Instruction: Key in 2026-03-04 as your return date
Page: home
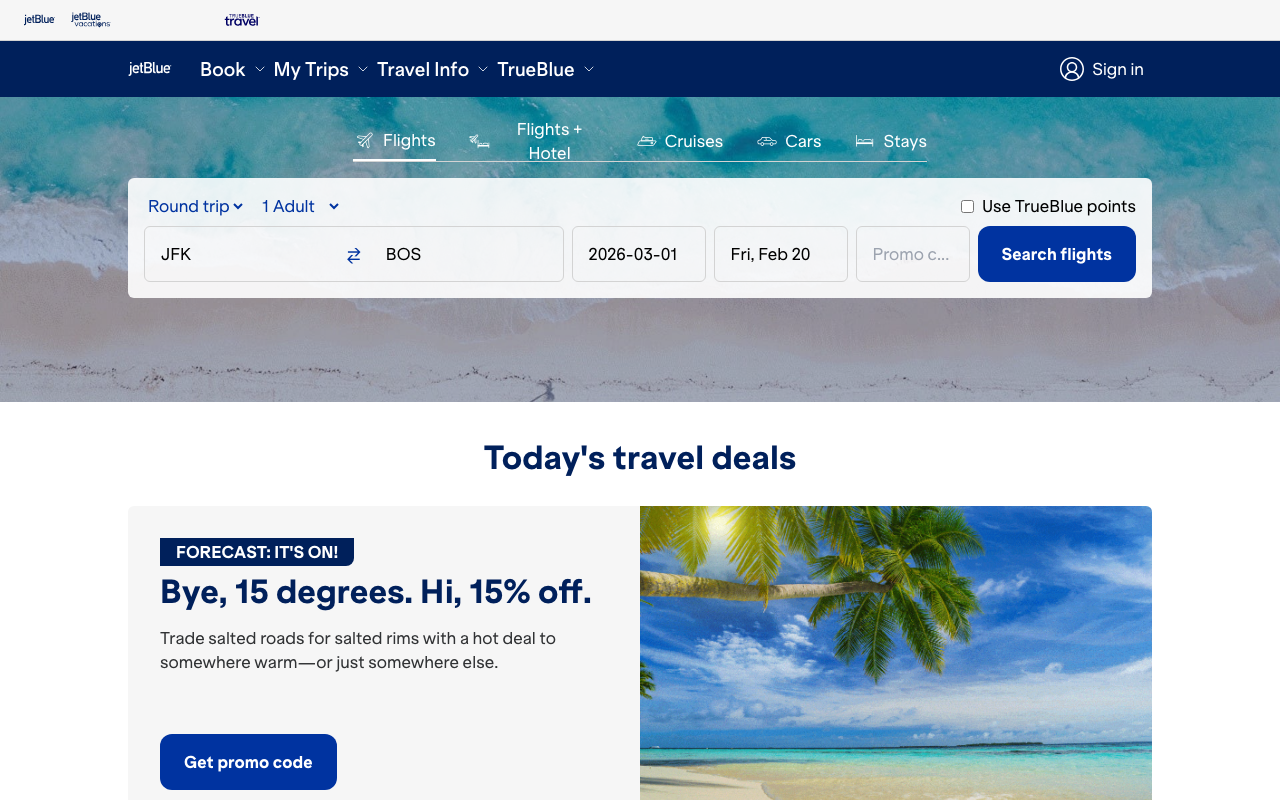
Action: type